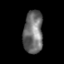
Tissue: skin
Cell type: Epithelial cells
Senescence score: 0.2238
Nuclear area (px): 809
Mean DAPI intensity: 111.333